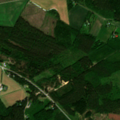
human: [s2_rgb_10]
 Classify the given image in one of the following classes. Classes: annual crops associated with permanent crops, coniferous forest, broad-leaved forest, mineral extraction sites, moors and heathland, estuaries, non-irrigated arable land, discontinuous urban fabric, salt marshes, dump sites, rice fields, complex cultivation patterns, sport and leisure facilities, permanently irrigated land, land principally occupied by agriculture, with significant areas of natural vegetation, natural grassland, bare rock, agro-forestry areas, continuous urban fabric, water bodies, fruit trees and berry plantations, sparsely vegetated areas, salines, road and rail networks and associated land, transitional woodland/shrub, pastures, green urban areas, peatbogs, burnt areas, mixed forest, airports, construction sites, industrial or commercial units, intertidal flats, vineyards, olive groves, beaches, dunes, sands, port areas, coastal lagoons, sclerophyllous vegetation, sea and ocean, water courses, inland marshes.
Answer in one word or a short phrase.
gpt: non-irrigated arable land, land principally occupied by agriculture, with significant areas of natural vegetation, coniferous forest, mixed forest, transitional woodland/shrub